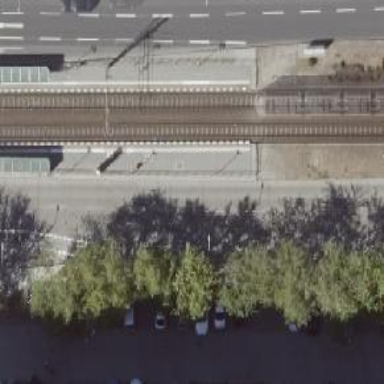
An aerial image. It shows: Tram stop.